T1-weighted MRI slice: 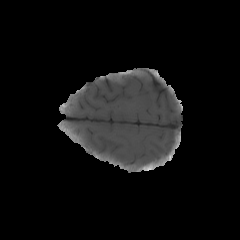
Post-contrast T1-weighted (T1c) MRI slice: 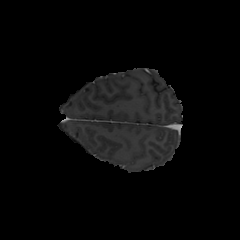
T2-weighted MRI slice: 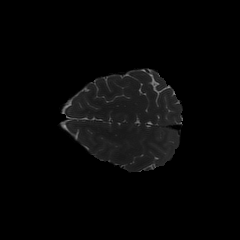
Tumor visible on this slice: no